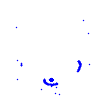
Particle: electron